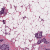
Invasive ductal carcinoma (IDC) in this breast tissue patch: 1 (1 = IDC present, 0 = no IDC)